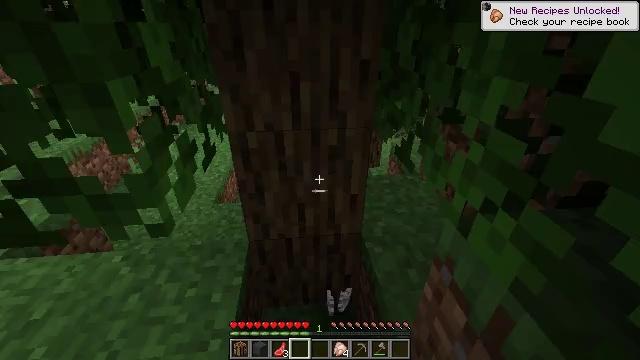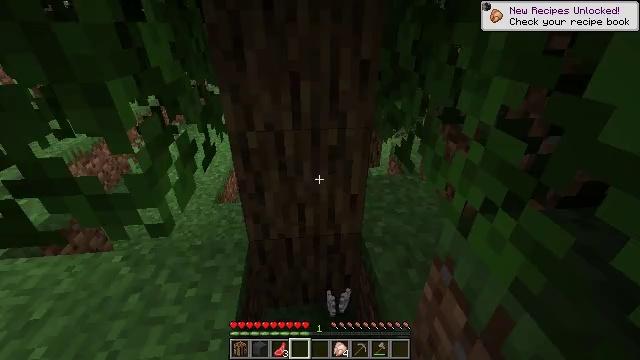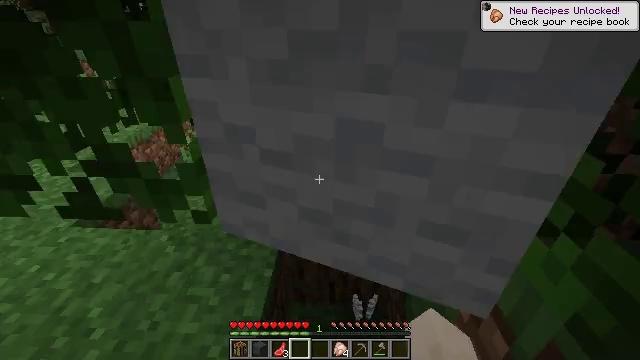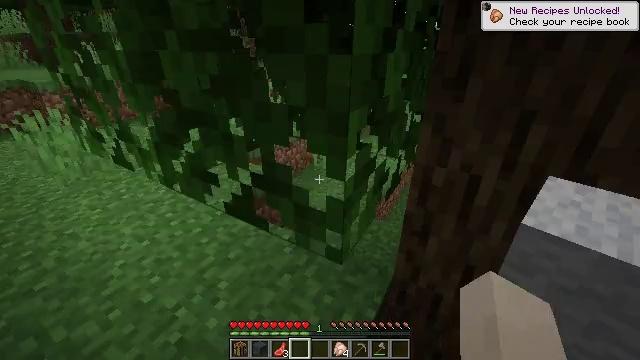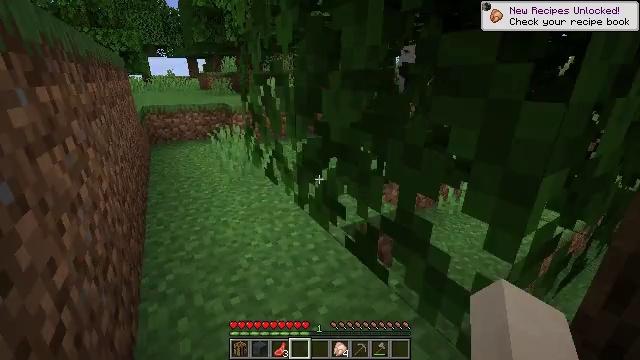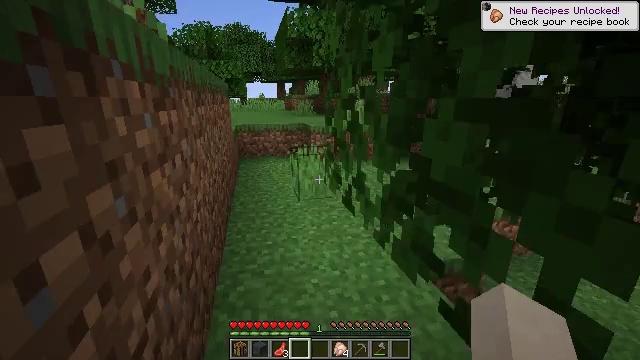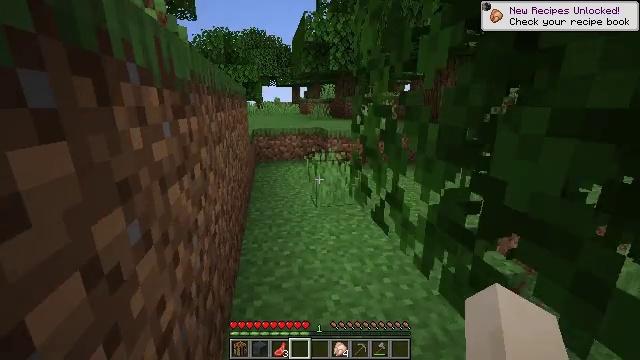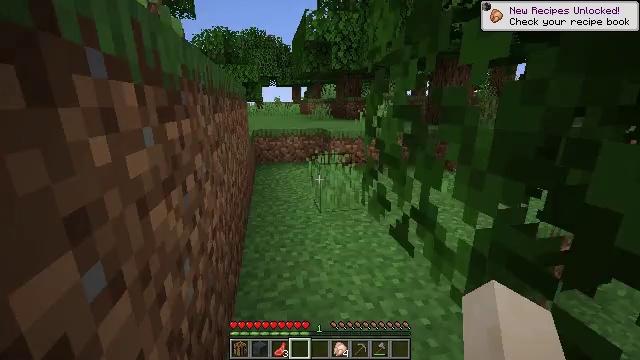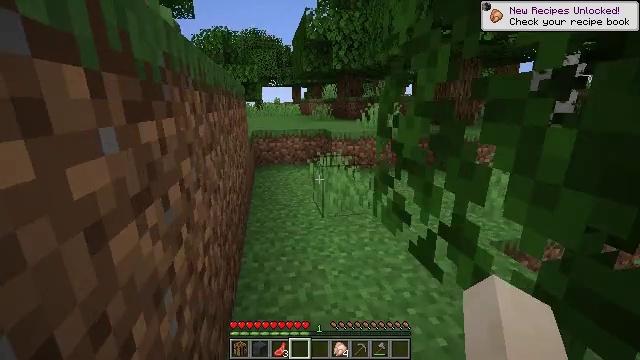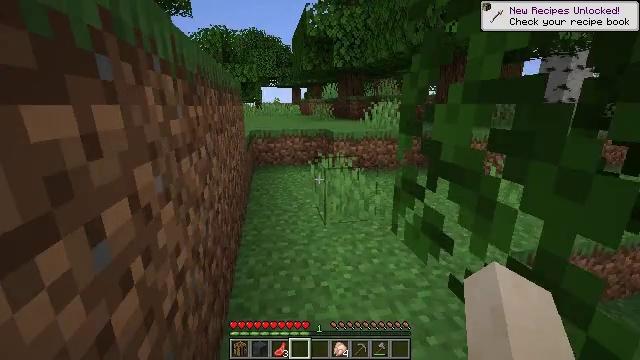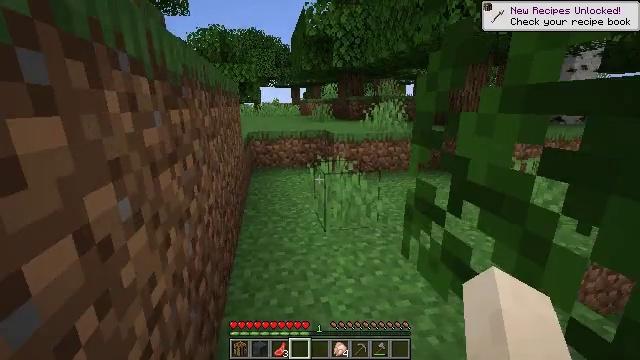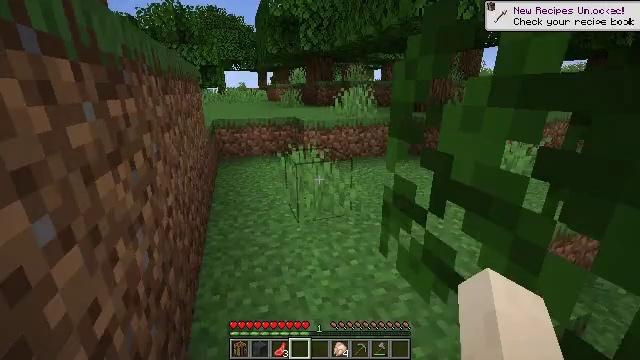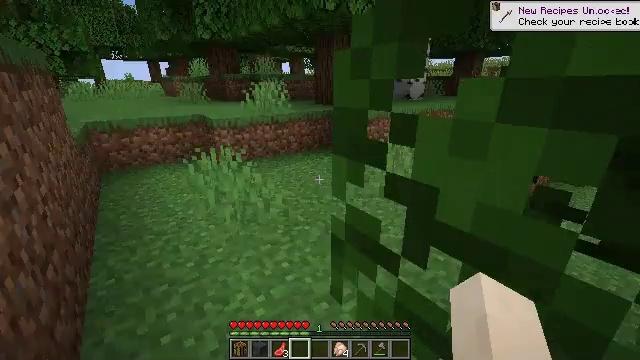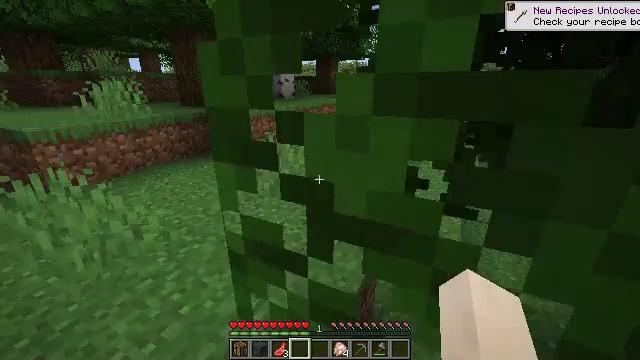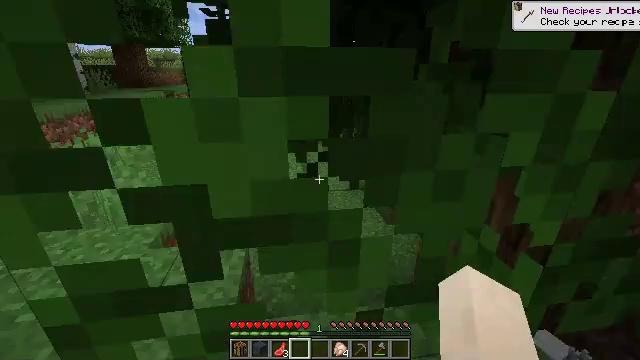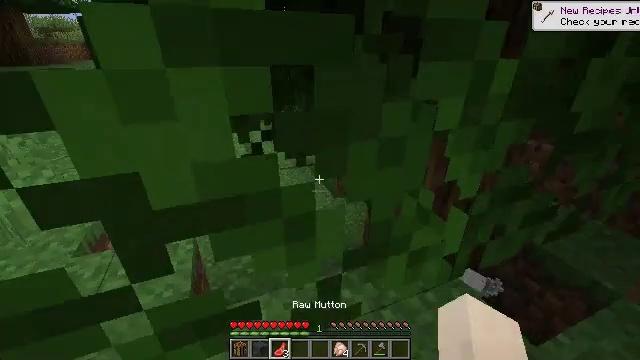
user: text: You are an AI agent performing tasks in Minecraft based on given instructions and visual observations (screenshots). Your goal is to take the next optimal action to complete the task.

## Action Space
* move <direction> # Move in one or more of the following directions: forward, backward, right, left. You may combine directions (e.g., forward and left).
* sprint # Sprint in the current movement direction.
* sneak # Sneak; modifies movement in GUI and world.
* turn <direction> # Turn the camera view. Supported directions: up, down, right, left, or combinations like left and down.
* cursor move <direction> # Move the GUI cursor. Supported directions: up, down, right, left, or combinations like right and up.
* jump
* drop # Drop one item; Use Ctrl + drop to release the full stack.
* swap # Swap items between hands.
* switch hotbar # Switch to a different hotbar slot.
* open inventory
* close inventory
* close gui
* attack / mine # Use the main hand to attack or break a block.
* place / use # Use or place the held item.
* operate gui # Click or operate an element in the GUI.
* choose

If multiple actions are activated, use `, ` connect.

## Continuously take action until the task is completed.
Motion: motion action
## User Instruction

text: Remove a gray wool from the inventory.
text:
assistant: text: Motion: no_op
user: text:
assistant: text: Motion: move forward and move left, turn left
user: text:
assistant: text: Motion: move forward and move left, turn left and up
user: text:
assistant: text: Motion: move forward and move left, turn left and up
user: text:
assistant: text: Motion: move forward and move left, turn left and up
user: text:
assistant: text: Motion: move forward, turn left
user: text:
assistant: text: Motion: move forward
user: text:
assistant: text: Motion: move forward
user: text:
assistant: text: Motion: move forward
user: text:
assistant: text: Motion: move forward
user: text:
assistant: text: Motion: move forward, turn right and down
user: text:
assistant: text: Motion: turn right and down
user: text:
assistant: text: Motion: turn right
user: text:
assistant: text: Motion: turn right and down
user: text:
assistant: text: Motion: turn right and down
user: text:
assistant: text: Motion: move right, turn right and down
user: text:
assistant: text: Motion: move right, turn right
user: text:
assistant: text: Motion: move right, turn right
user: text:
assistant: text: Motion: move right, turn left and down
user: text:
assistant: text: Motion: move right
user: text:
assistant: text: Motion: no_op
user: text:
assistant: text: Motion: turn right
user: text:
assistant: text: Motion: turn right and up
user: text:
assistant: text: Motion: turn up
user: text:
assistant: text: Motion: turn left
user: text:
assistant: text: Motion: turn left and up
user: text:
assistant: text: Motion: no_op
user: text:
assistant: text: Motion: no_op
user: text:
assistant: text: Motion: no_op
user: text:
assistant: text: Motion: no_op